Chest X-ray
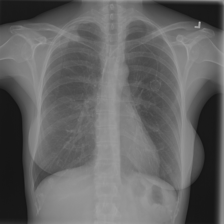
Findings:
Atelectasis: negative
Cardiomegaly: negative
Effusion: negative
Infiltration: negative
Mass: negative
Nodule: negative
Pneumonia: negative
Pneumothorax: negative
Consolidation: negative
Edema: negative
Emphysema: positive
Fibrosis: negative
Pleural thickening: negative
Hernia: negative